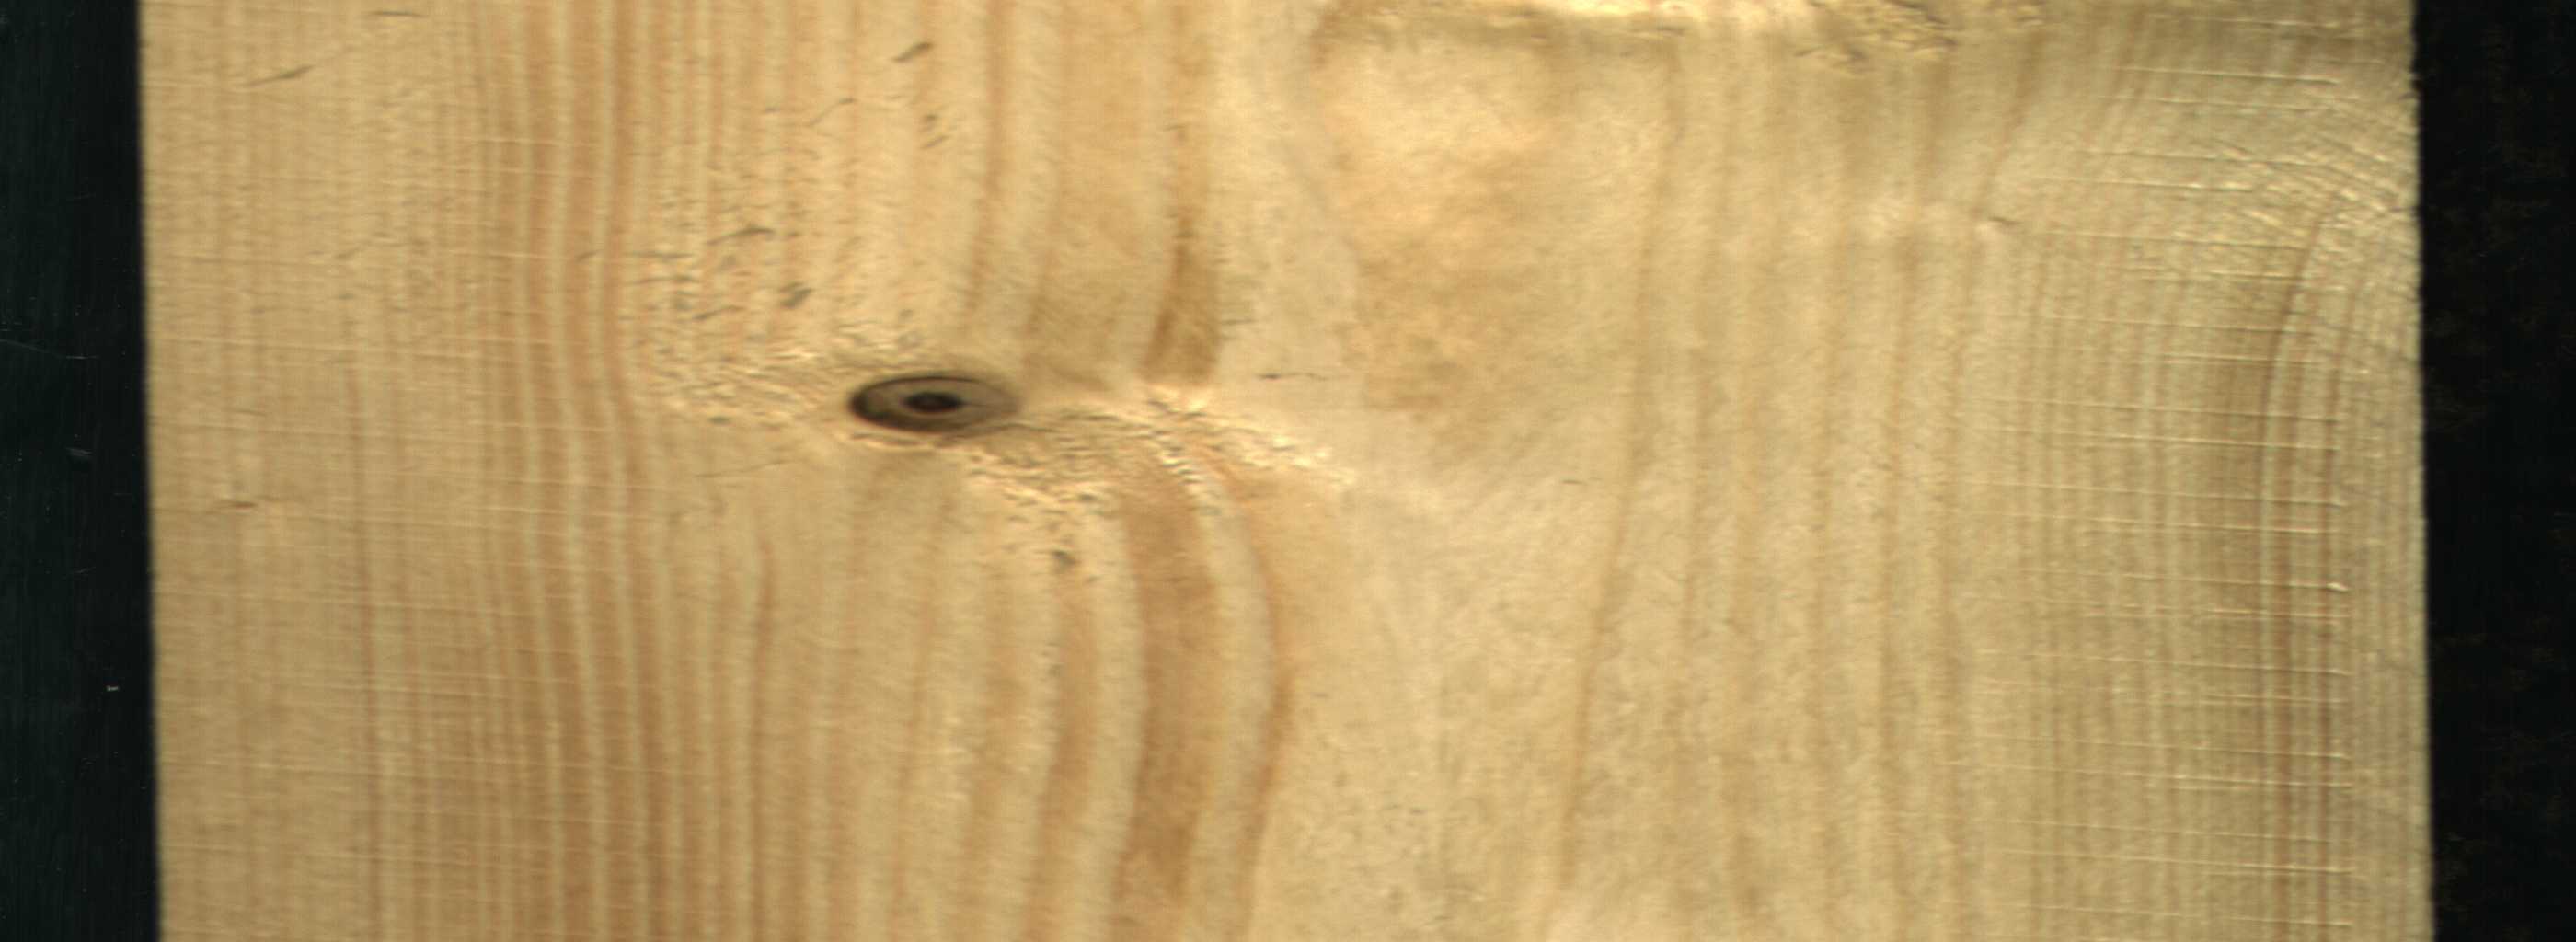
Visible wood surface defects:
Dead_Knot